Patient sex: M
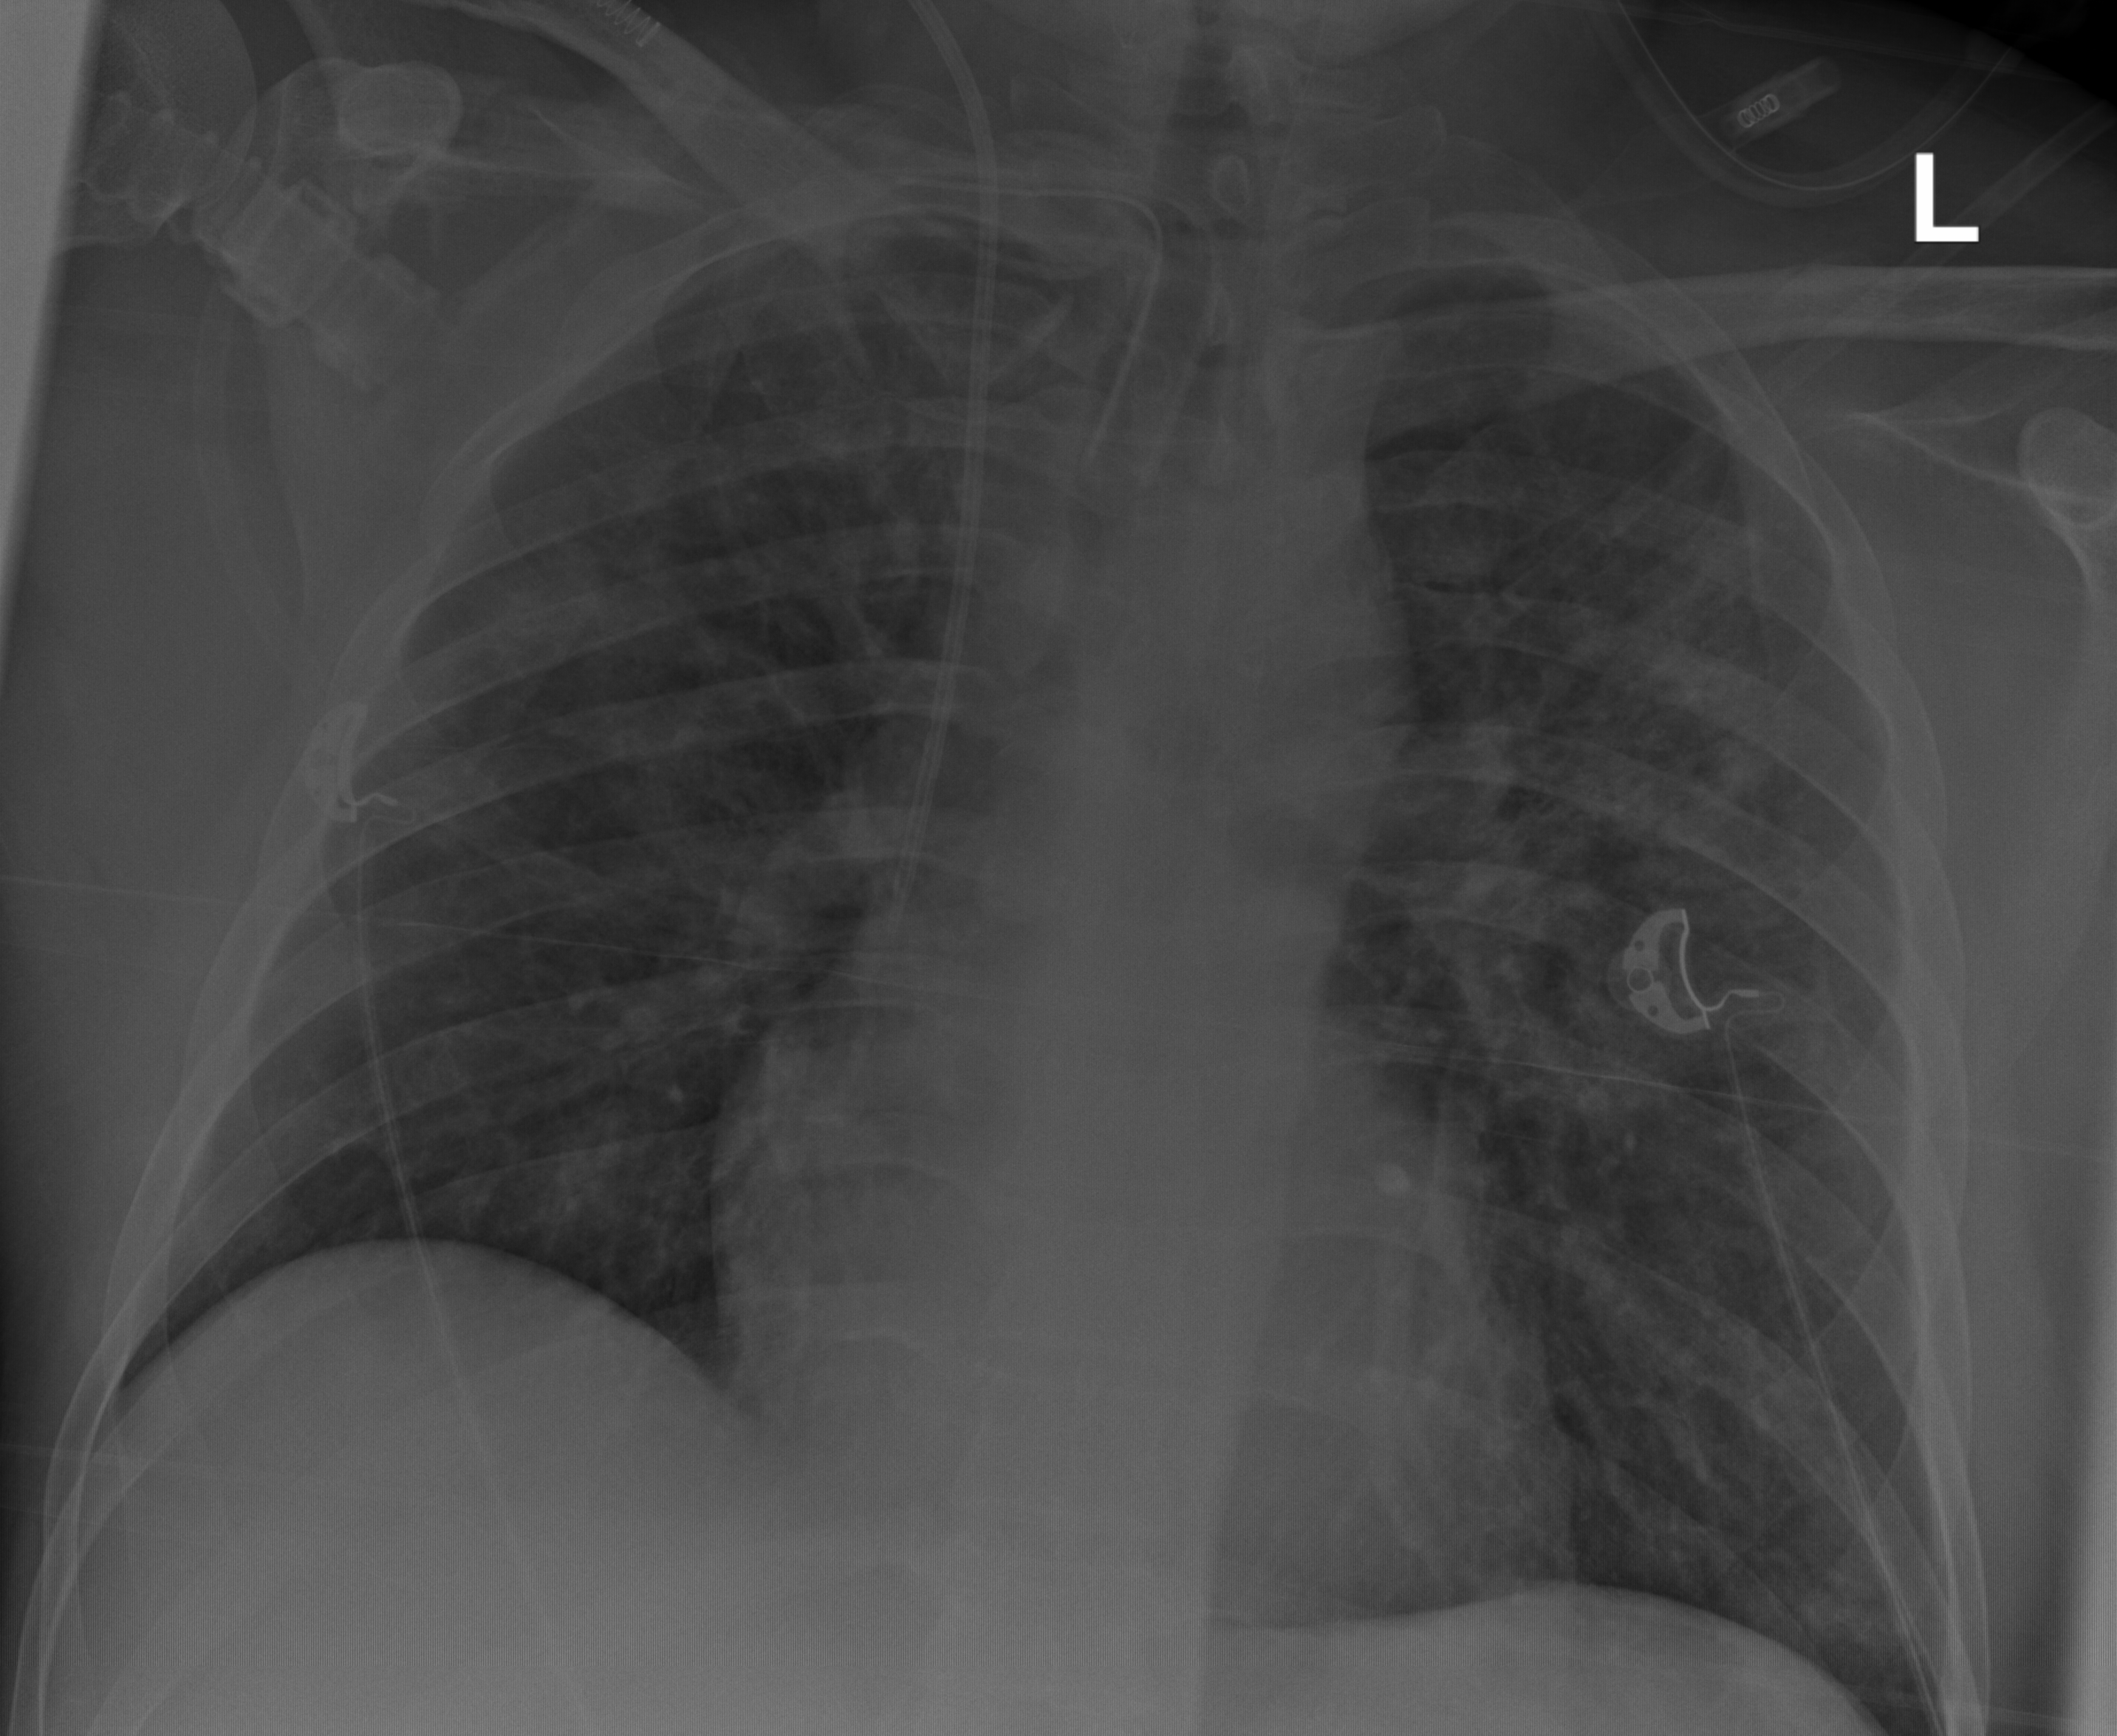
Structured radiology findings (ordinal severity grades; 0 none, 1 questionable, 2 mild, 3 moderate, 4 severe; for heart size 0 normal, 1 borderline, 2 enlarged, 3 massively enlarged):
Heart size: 1
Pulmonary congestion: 2
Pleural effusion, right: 0
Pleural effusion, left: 0
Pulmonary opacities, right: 3
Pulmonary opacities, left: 3
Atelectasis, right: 2
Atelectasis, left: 2